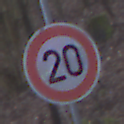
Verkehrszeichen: Geschwindigkeit20
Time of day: MorningAfternoon
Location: Outdoor (Nature)
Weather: Overcast
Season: Winter
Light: Natural